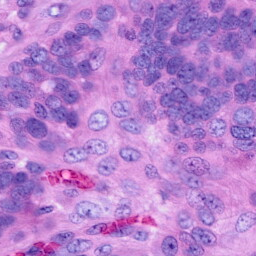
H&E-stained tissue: Ovarian